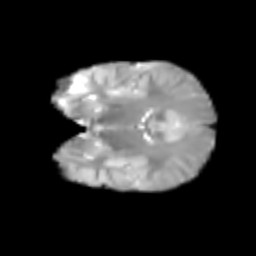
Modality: T2w
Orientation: coronal
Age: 7
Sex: male
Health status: healthy